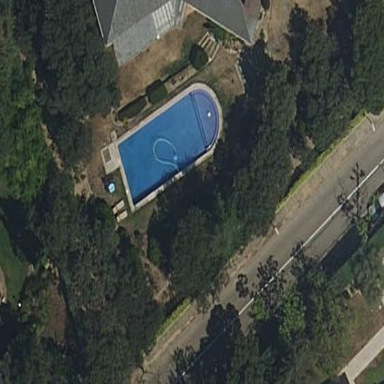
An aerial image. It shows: Swimming pool located in leisure land.